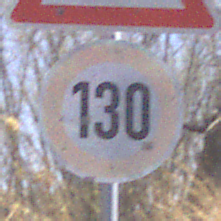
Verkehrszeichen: Geschwindigkeit130
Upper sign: SchneeOderEisglaette
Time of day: Midday
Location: Outdoor (Nature)
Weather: Clear
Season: NotSpecified
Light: Natural